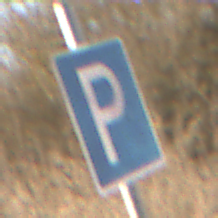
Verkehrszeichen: Parken
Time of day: MorningAfternoon
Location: Outdoor (Nature)
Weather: PartlyCloudy
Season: NotSpecified
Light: Natural